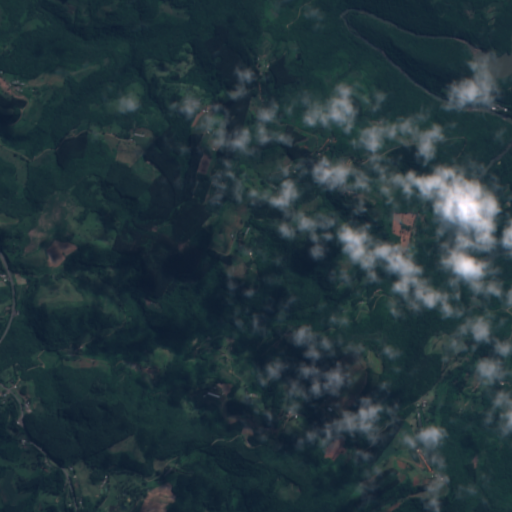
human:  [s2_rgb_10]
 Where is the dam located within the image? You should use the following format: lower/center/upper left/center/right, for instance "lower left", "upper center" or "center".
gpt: The dam is located in the upper right of the image.
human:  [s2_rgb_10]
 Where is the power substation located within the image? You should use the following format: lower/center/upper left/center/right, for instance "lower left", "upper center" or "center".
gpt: The power substation is located in the upper right of the image.
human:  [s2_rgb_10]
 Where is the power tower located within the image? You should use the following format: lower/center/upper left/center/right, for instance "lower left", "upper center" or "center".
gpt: The power tower is located in the upper right of the image.
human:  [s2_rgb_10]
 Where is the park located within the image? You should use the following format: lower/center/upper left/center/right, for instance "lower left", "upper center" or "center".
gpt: There is no park in the image.